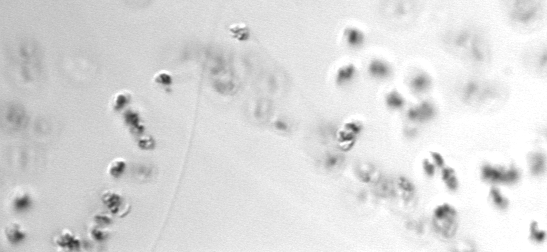
Label: Phaeocystis